Interaction volume radius: 5 \u00c5
Interaction volume height: 15 \u00c5
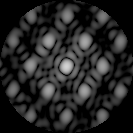
Disorder parameter: 0.2428